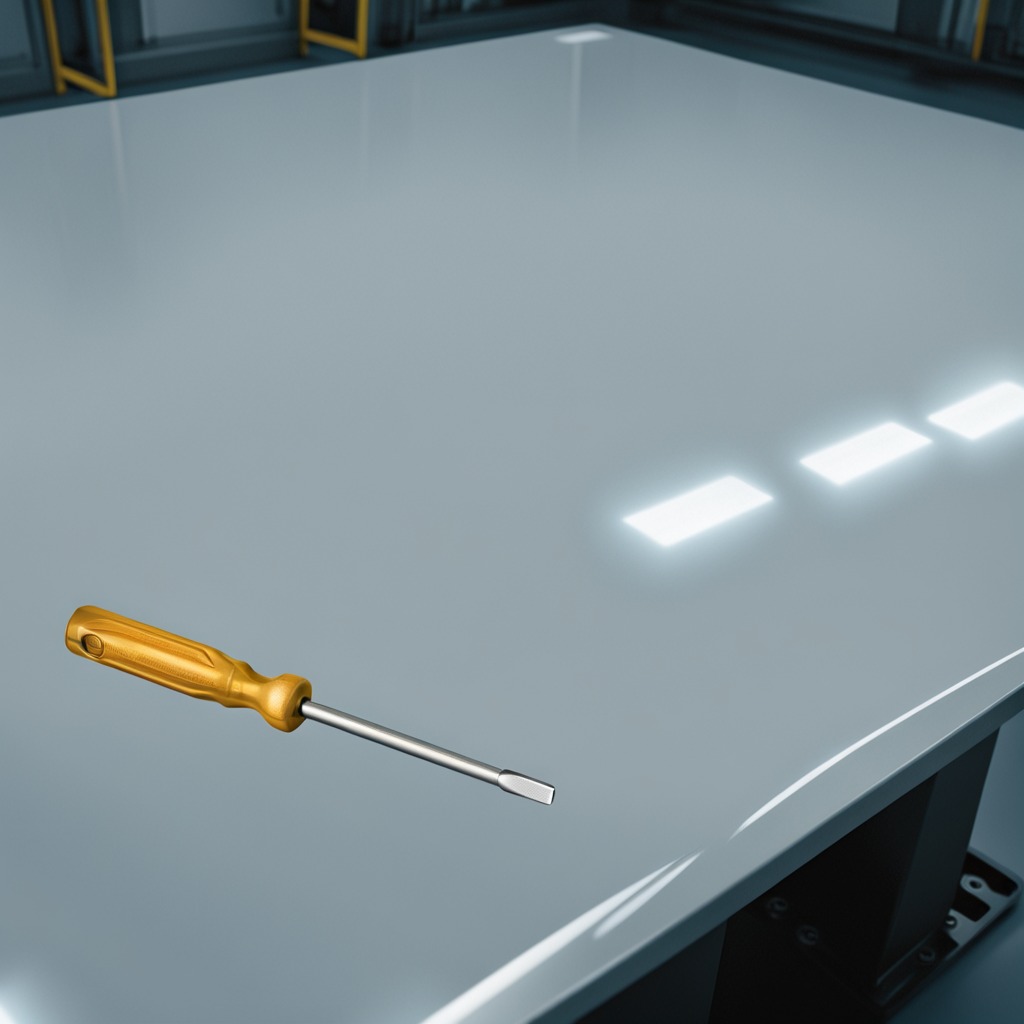
A screwdriver lying on a high-gloss table in a ship maintenance bay industrial lighting.